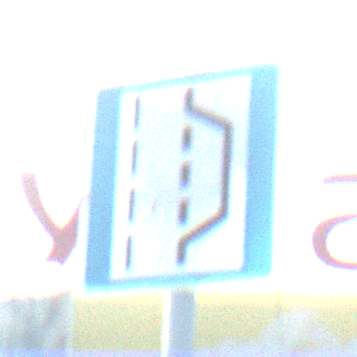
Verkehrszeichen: NothalteUndPannenbucht
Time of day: MorningAfternoon
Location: Outdoor (Suburban)
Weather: PartlyCloudy
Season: NotSpecified
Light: Natural